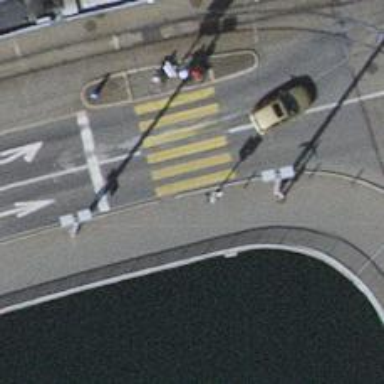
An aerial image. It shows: Footway on asphalt surface crossing bridge with zebra crossing.